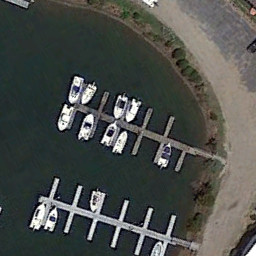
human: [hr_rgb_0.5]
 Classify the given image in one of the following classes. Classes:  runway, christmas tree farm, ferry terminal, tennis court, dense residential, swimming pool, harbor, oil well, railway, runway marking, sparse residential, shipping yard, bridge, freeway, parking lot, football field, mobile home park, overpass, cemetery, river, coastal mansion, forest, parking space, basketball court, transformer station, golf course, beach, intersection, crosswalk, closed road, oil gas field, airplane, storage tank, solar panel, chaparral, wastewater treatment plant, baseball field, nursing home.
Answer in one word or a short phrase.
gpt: ferry terminal